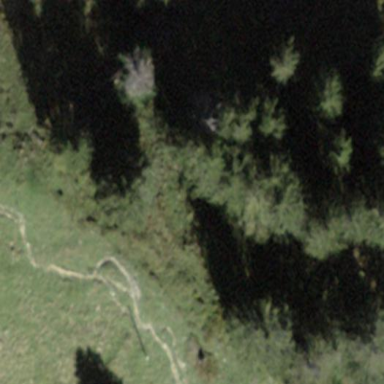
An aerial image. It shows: Forest area.